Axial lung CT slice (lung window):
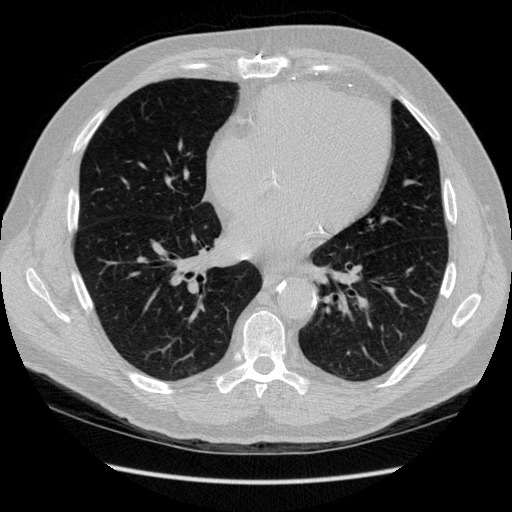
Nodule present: no